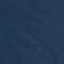
Land use / land cover: SeaLake